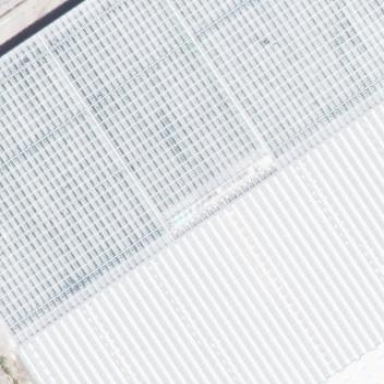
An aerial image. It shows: Greenhouse.